Field crop: maize
Growth stage: 1
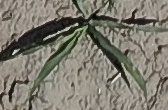
Species: sorghum